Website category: auto
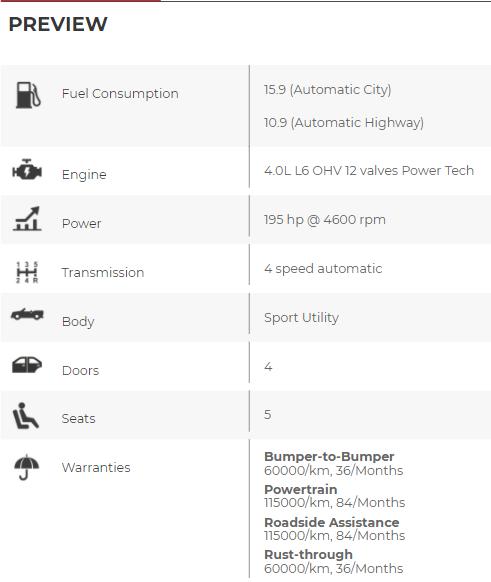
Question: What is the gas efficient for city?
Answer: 15.9 (Automatic City)

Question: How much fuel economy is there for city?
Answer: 15.9 (Automatic City)

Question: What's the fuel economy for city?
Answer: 15.9 (Automatic City)

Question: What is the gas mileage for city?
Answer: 15.9 (Automatic City)

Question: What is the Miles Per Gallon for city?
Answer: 15.9 (Automatic City)

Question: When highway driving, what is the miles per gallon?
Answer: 10.9 (Automatic Highway)

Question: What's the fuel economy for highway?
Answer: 10.9 (Automatic Highway)

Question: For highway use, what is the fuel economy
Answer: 10.9 (Automatic Highway)

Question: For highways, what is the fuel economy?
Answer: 10.9 (Automatic Highway)

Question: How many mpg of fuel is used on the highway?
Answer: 10.9 (Automatic Highway)

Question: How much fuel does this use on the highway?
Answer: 10.9 (Automatic Highway)

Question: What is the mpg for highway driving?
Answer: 10.9 (Automatic Highway)

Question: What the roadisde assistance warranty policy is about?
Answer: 115000/km, 84/Months

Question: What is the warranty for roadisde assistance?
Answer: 115000/km, 84/Months

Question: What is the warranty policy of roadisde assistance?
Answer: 115000/km, 84/Months

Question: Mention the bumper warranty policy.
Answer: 60000/km, 36/Months

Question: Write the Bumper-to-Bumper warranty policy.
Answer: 60000/km, 36/Months

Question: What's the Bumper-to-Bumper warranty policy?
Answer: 60000/km, 36/Months

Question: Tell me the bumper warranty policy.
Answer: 60000/km, 36/Months

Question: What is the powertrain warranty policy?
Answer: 115000/km, 84/Months

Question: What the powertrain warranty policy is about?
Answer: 115000/km, 84/Months

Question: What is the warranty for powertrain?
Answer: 115000/km, 84/Months